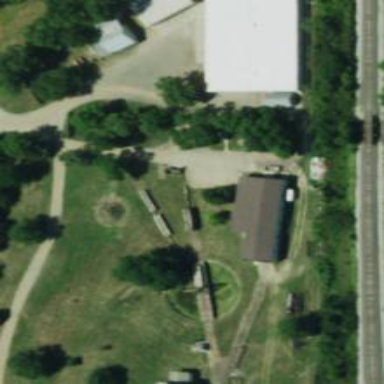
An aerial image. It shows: Preserved railway.